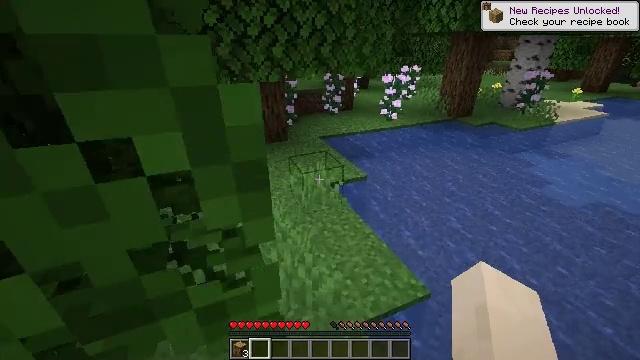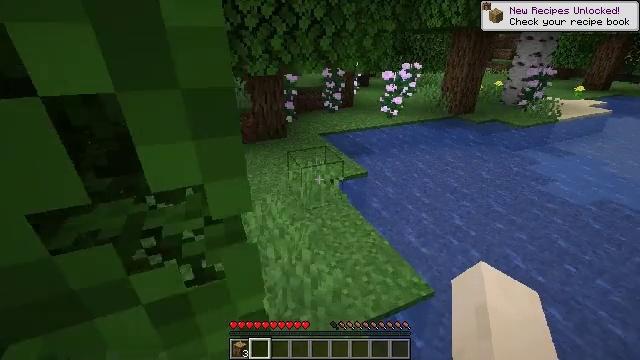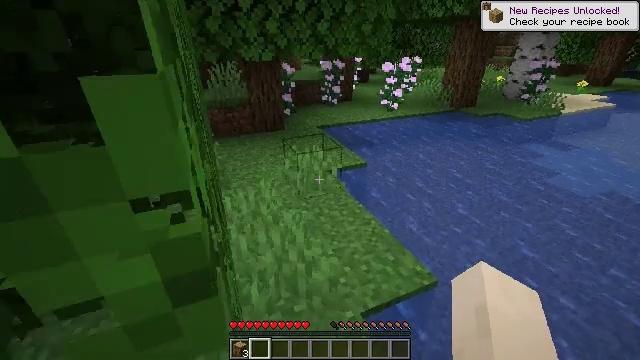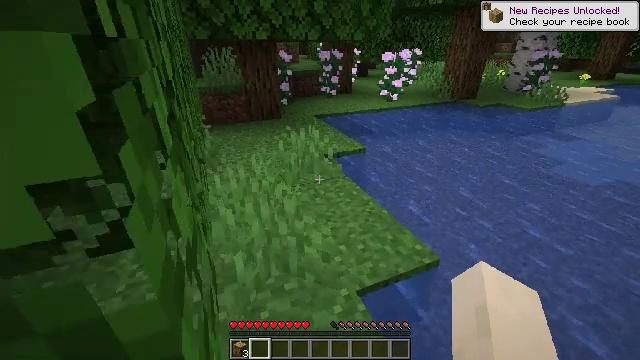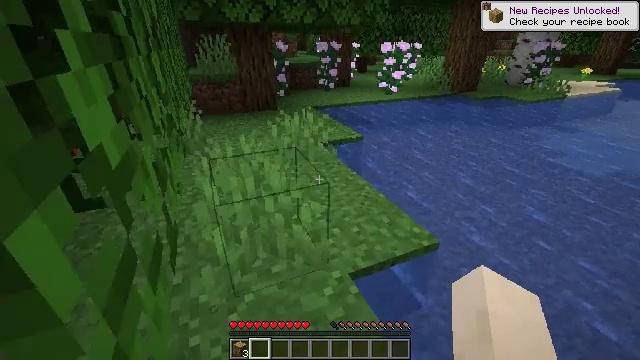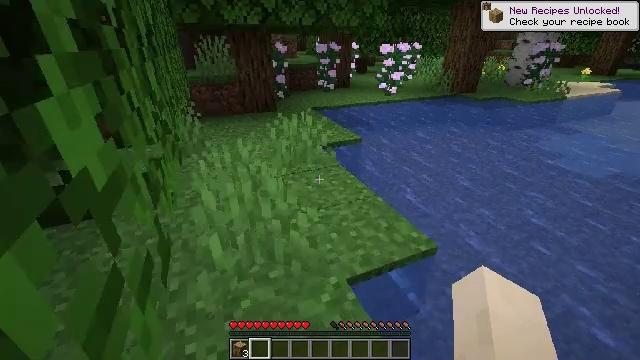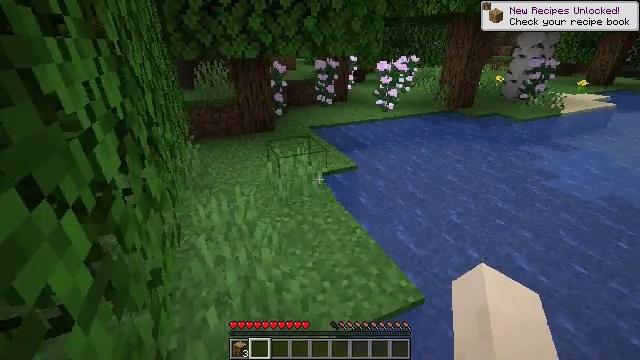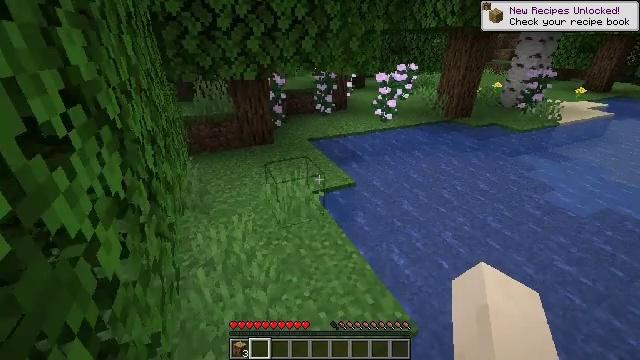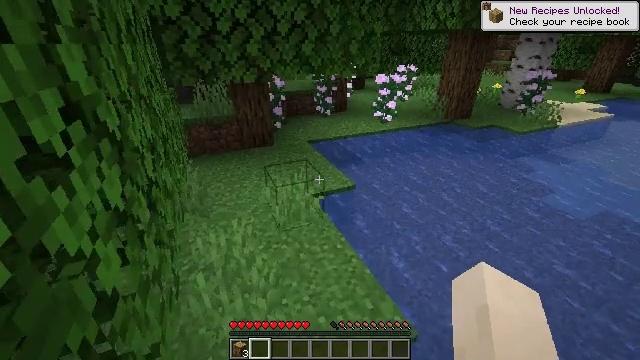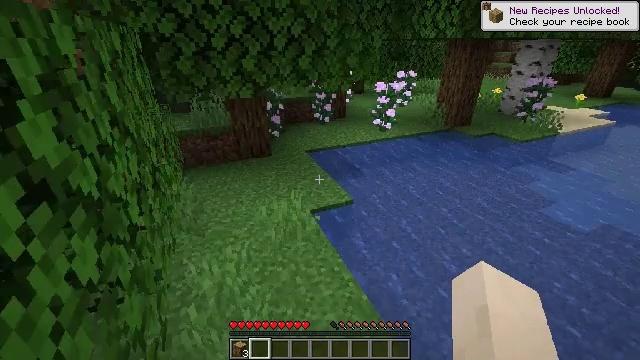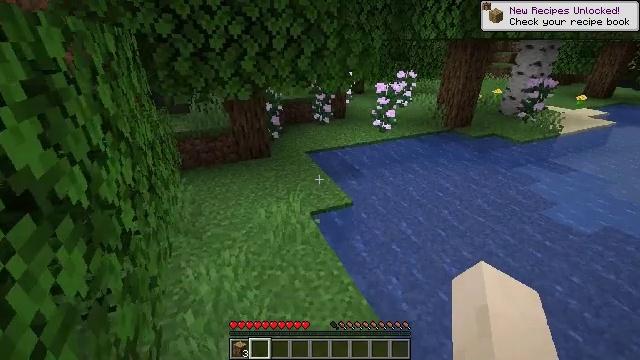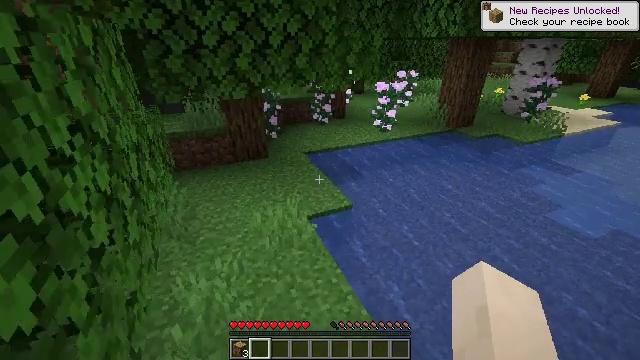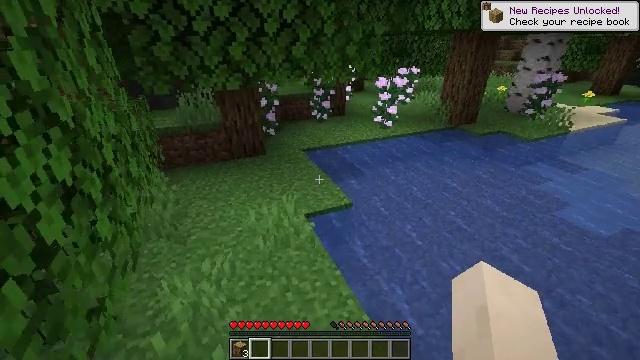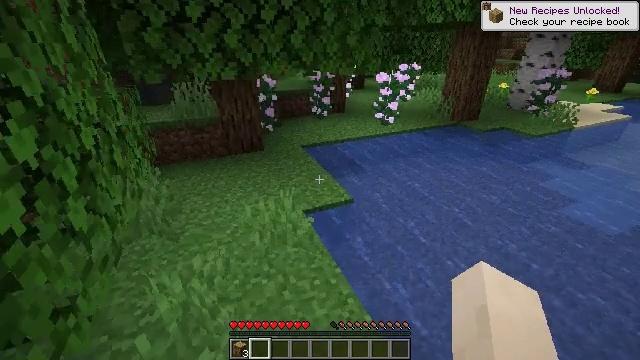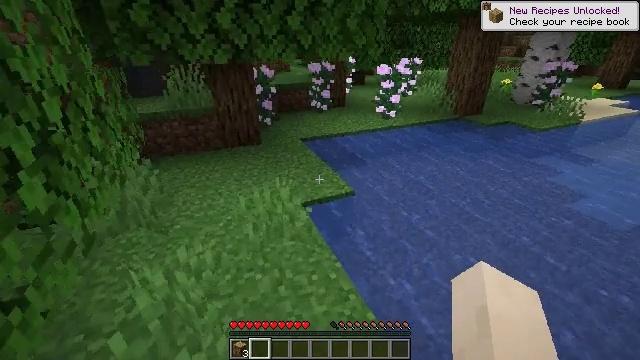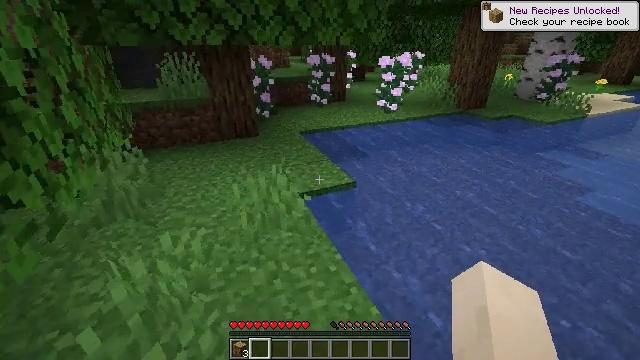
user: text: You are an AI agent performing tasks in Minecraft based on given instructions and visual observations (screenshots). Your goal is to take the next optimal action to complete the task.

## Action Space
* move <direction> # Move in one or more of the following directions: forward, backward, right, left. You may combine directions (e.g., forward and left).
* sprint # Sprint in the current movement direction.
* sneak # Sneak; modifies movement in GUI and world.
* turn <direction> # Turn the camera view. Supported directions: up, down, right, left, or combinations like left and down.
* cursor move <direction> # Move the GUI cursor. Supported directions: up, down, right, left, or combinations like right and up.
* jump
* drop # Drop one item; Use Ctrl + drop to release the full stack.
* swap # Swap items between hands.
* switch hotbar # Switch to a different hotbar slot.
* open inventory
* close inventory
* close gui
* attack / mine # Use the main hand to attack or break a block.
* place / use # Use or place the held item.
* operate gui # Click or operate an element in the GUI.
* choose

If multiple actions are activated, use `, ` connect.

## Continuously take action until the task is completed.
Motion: motion action
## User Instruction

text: Pick the peony from the grass.
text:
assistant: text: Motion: move forward, use / place, jump
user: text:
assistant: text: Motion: move forward, use / place, jump
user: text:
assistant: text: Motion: move forward, use / place, jump
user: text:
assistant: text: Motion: move forward, use / place, jump
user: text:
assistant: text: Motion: move forward, use / place, jump
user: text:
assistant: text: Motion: move forward, use / place
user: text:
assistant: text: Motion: move forward, use / place
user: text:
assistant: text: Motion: move forward, use / place
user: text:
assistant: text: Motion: move forward, use / place
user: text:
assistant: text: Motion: move forward, use / place
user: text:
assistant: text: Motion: move forward, use / place
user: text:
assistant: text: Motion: move forward, use / place
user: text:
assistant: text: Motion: move forward, use / place
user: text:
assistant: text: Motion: move forward, use / place
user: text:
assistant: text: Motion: move forward, use / place
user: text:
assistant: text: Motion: move forward, use / place
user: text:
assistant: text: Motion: move forward, turn left and down, use / place
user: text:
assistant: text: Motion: move forward, use / place
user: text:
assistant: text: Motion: move forward, use / place
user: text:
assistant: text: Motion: move forward, use / place
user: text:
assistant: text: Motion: move forward, use / place
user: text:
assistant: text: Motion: move forward, use / place
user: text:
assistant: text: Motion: move forward, use / place
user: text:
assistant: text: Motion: move forward
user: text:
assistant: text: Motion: move forward
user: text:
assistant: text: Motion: move forward
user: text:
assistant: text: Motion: move forward
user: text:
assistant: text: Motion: move forward
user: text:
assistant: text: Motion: move forward
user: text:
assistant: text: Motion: move forward